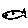
Label: fish